Question: I'm trying to create a simple login screen consisting of different panels. I want help in resizing panels. The Panel I want resized is coloured in Green. I want to make it a bit smaller. The Panel in Green is the North Panel and is set to Border Layout. I want to make the green panel smaller since i feel its too big
I tried 'northPanel.setSize(150,150);' but I got no result
This is my code:
'''
JLabel lblWelcome = new JLabel("Welcome To The Login Screen", SwingConstants.CENTER);
JPanel northPanel = new JPanel(new BorderLayout());
northPanel.setBackground(Color.green);
northPanel.add(lblWelcome, BorderLayout.CENTER);
'''

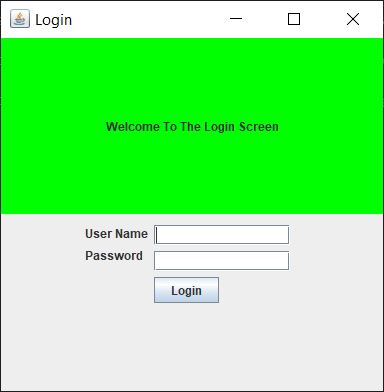
Answer: > I want to make the green panel smaller
Looks to me like the two panels are the same size which tells me you are using a 'GridLayout' for your frame.
Don't use a GridLayout, instead keep the default BorderLayout of the frame.
Then your code would be something like:
'''
JLabel lblWelcome = new JLabel("Welcome To The Login Screen", SwingConstants.CENTER);
JPanel northPanel = new JPanel(new BorderLayout());
northPanel.setBackground(Color.green);
northPanel.add(lblWelcome, BorderLayout.CENTER);
frame.add(northPanel, BorderLayout.PAGE_START);
frame.add(centerPanel, BorderLayout.CENTER);
'''
Now the green panel will only be as big as the JLabel. If you want the panel to be bigger, then add an 'EmptyBorder' to the northPanel. Read the section from the Swing tutorial on <URL> for more information.